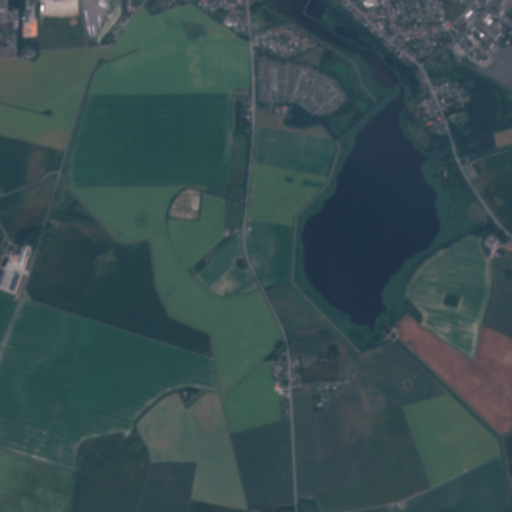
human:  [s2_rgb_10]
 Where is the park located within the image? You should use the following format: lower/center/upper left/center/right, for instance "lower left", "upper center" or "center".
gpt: The park is located in the upper right of the image.
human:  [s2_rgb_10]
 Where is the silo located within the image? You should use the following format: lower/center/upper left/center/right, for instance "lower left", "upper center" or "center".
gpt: The silo is located in the center left of the image.
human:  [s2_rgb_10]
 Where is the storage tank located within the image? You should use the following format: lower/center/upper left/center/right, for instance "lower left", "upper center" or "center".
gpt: The storage tank is located in the upper left of the image.
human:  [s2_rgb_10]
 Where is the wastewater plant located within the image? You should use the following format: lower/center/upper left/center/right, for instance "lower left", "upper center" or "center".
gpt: The wastewater plant is located in the upper left of the image.
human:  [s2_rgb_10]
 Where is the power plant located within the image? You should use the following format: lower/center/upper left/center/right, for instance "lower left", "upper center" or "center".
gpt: There is no power plant in the image.